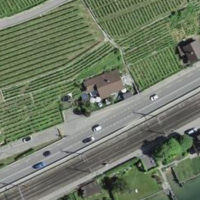
EUNIS habitat code: 40
Species observed at this site:
Saponaria ocymoides
Senecio vulgaris